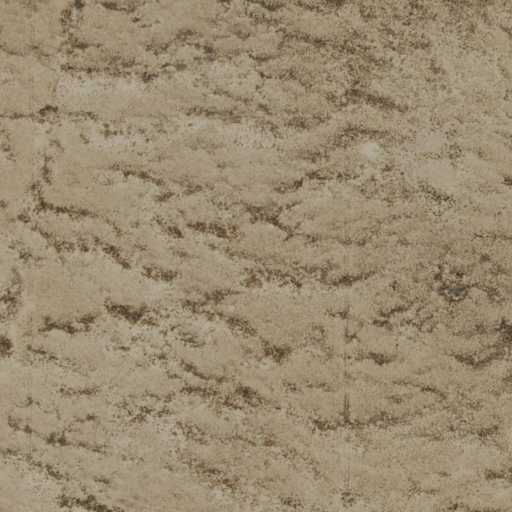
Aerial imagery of plain(s) in New Mexico named Crow Flats containing shrub and grassland